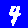
Digit: 4